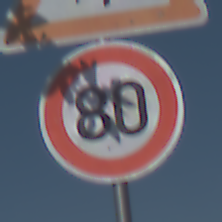
Verkehrszeichen: Geschwindigkeit80
Zusatzzeichen oben: FlugbetriebLinks
Umgebung: Outdoor, Nature
Tageszeit: Midday
Wetter: Clear
Licht: Natural
Jahreszeit: NotSpecified
Kontrast: HighContrast